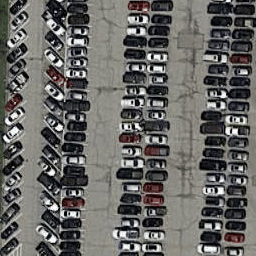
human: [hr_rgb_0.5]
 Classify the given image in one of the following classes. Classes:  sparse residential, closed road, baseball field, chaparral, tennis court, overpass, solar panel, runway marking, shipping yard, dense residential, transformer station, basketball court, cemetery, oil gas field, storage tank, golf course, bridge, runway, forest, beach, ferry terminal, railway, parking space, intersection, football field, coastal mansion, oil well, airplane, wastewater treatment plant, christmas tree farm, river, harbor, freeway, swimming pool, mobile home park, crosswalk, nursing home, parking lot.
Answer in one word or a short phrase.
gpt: parking lot